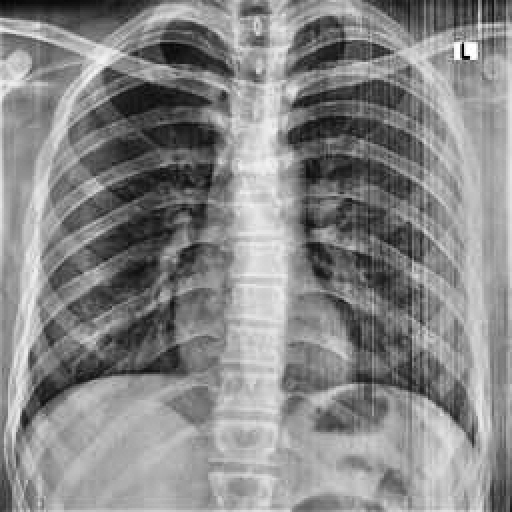
Finding: NORMAL